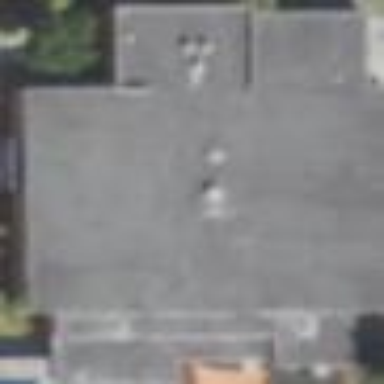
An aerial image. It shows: School building.